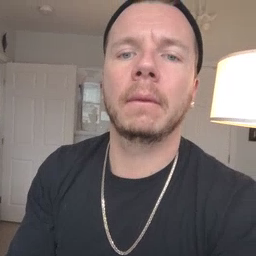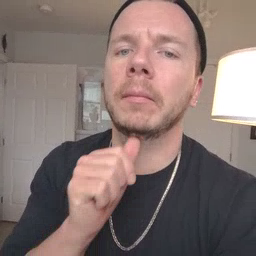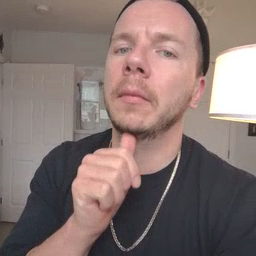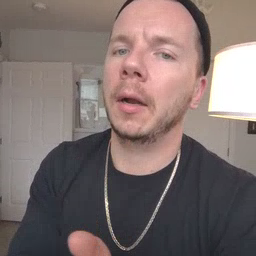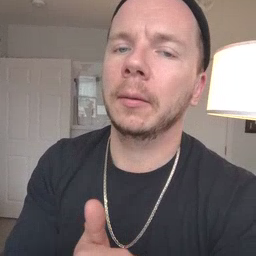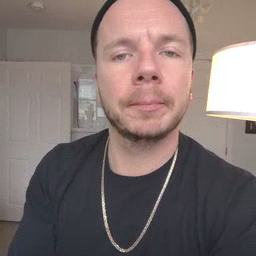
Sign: not